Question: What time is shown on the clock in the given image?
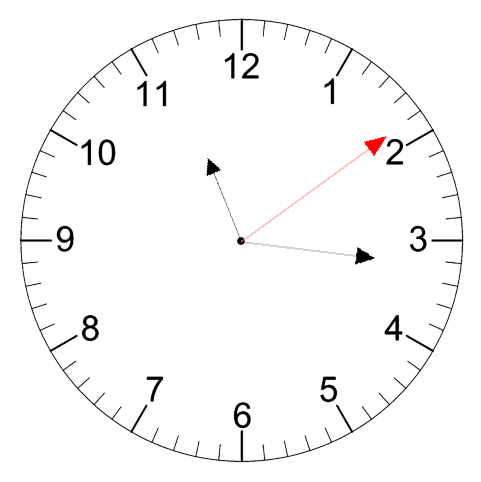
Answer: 11:16:09